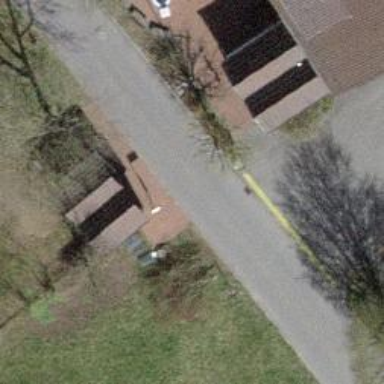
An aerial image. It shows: Residential road with asphalt surface. There is opposite cycleway.